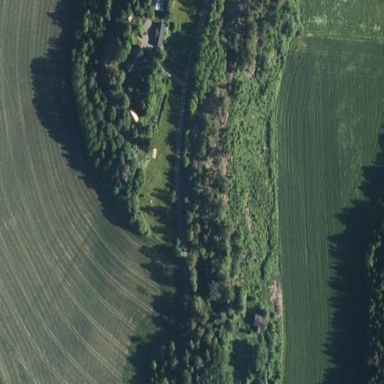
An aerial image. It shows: Serene woodland landscape.